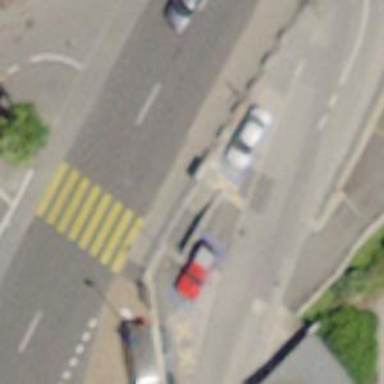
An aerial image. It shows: Road with steps.